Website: apple-inc
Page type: customer-info-address
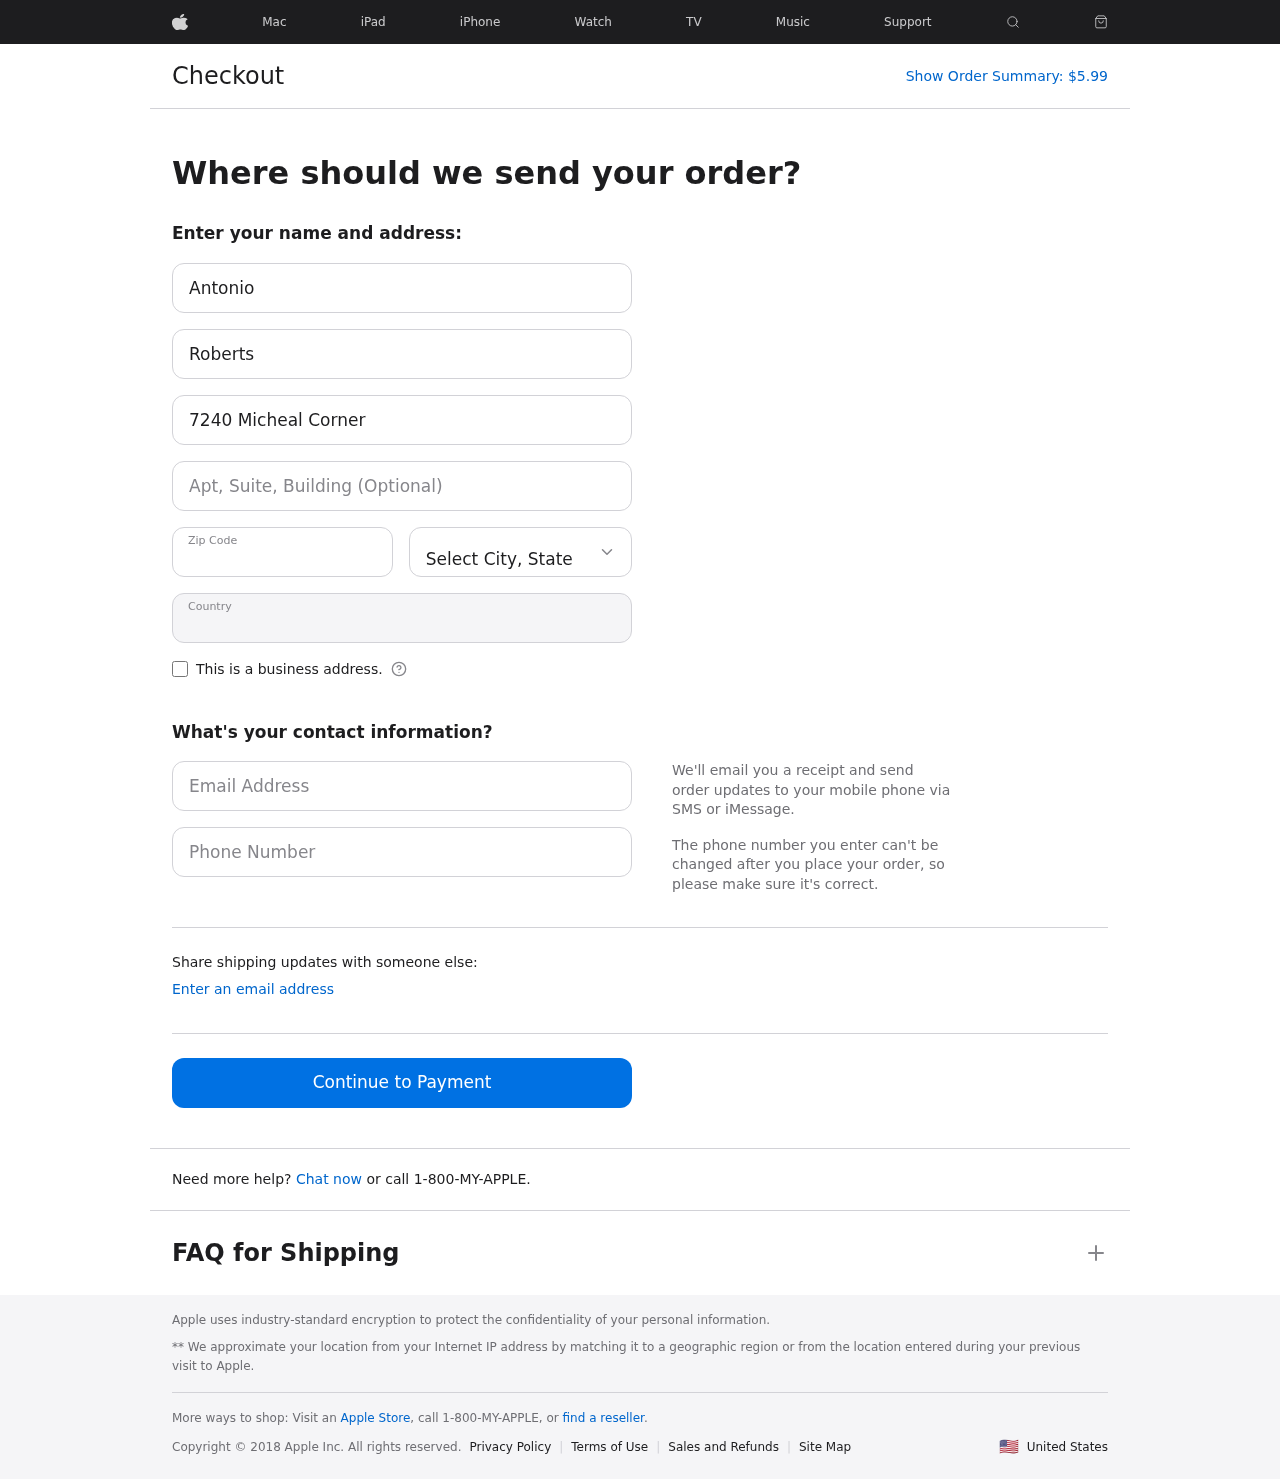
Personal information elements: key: PII_CITY_STATE
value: Wellsbury, MP
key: PII_COUNTRY
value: United States
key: PII_EMAIL
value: antonio.roberts@hotmail.com
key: PII_FIRSTNAME
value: Antonio
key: PII_LASTNAME
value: Roberts
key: PII_PHONE
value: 5394306680
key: PII_POSTCODE
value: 88298
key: PII_STREET
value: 7240 Micheal Corner
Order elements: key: ORDER_TOTAL
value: $5.99